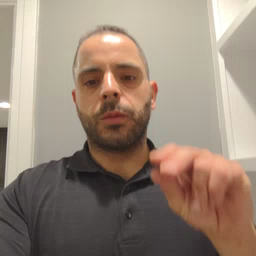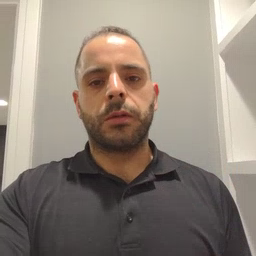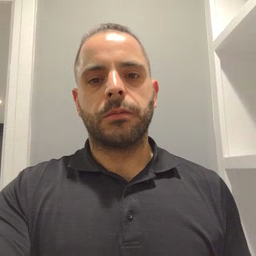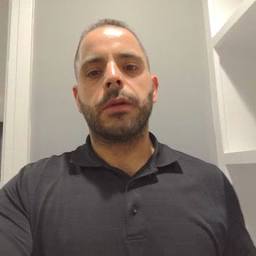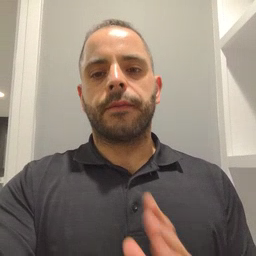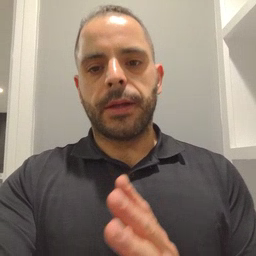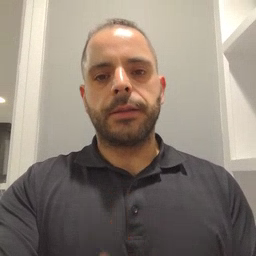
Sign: fine